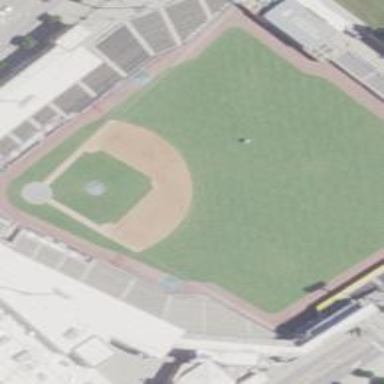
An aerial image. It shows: Baseball base.